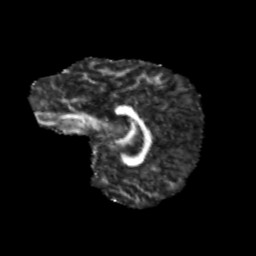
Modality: FA
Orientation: sagittal
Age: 11
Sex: male
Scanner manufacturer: siemens
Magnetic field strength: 3 T
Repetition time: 3.8 s
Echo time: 0.07 s